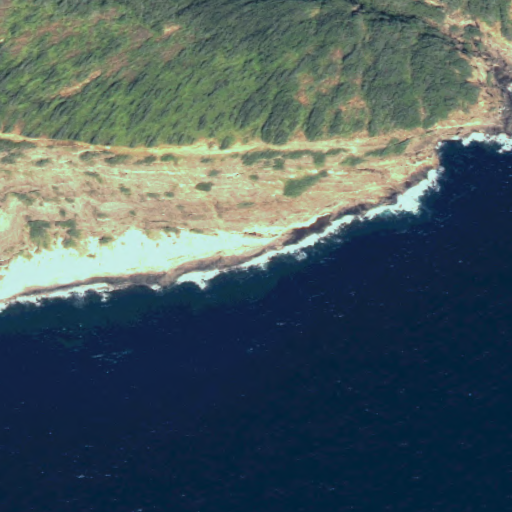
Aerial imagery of headland in Hawaii named Koko Head containing only unknown